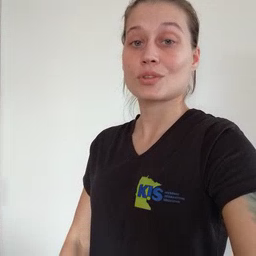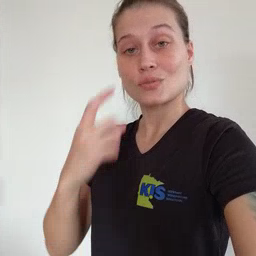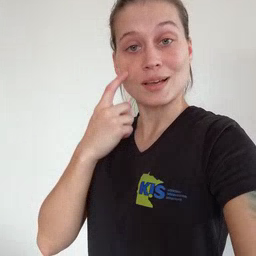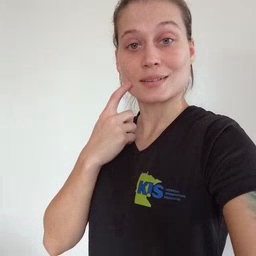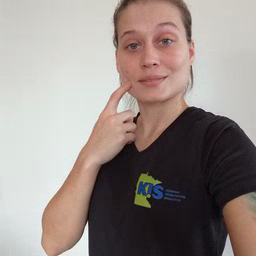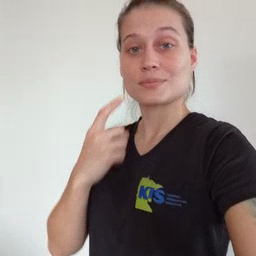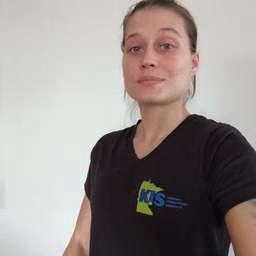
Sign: cry